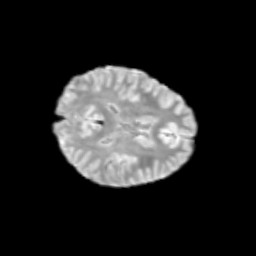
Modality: T2w
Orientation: axial
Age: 12
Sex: female
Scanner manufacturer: siemens
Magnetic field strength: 3 T
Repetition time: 3.8 s
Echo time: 0.07 s